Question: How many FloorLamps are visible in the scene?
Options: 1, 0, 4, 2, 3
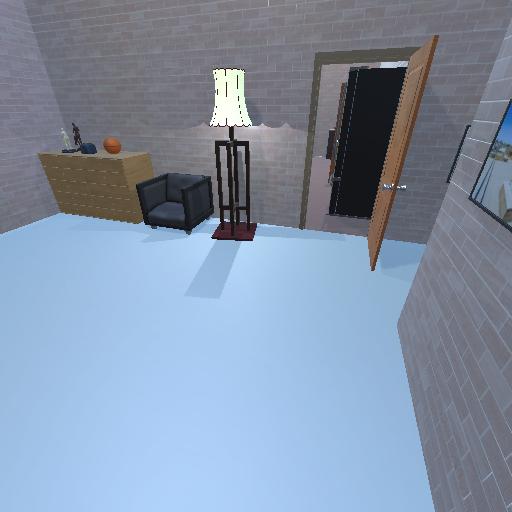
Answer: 1